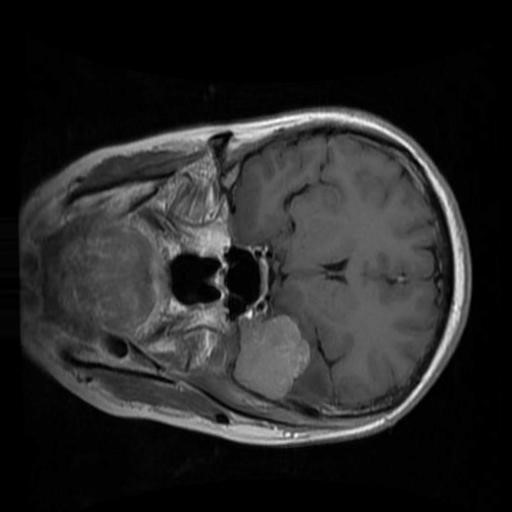
Label: brain_menin